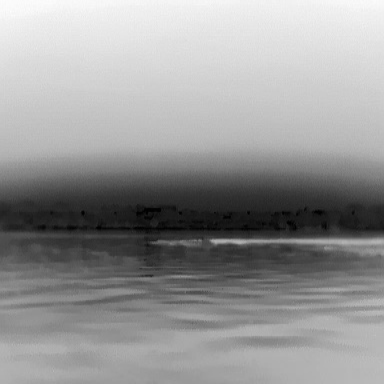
There is a canoe in the infrared image.